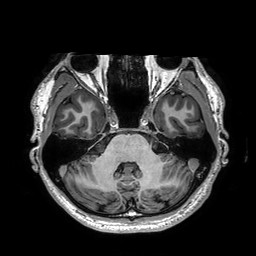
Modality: T1w
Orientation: coronal
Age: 43
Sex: male
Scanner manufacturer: philips
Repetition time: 0.006528 s
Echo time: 0.00294 s